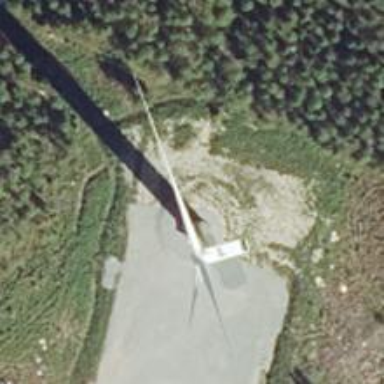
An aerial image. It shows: Wind generator powered by wind. The generator type is horizontal axis and it uses wind turbines.